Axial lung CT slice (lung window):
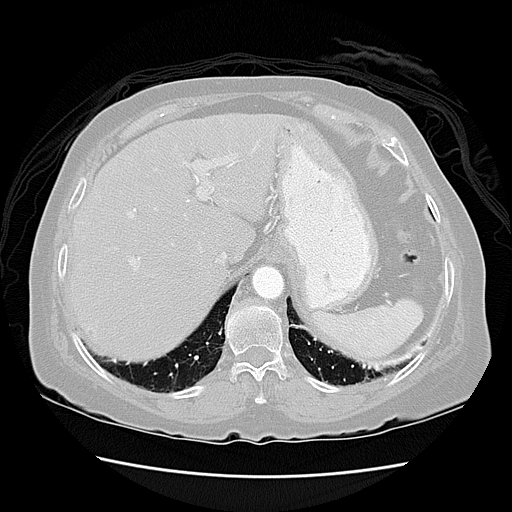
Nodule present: no